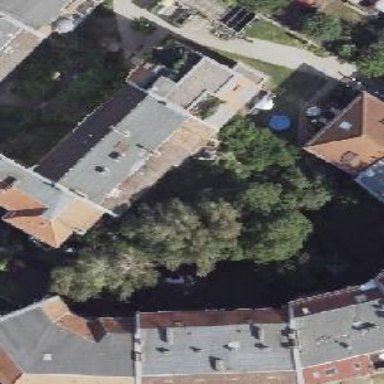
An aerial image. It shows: Building consisting of apartments with double saltbox roof shape.